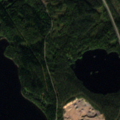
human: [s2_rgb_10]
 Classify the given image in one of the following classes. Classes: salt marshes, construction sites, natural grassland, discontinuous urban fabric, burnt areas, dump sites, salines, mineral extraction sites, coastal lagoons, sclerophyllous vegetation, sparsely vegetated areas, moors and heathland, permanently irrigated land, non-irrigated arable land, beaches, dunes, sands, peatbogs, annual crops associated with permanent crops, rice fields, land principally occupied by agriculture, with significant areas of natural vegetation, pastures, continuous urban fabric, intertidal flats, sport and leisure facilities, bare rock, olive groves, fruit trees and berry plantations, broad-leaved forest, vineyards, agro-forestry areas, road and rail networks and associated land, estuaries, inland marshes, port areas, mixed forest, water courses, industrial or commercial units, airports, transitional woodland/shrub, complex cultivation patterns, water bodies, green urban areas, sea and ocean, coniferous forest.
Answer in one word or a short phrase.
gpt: coniferous forest, mixed forest, water bodies